Interaction volume radius: 5 \u00c5
Interaction volume height: 15 \u00c5
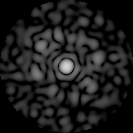
Disorder parameter: 0.7521